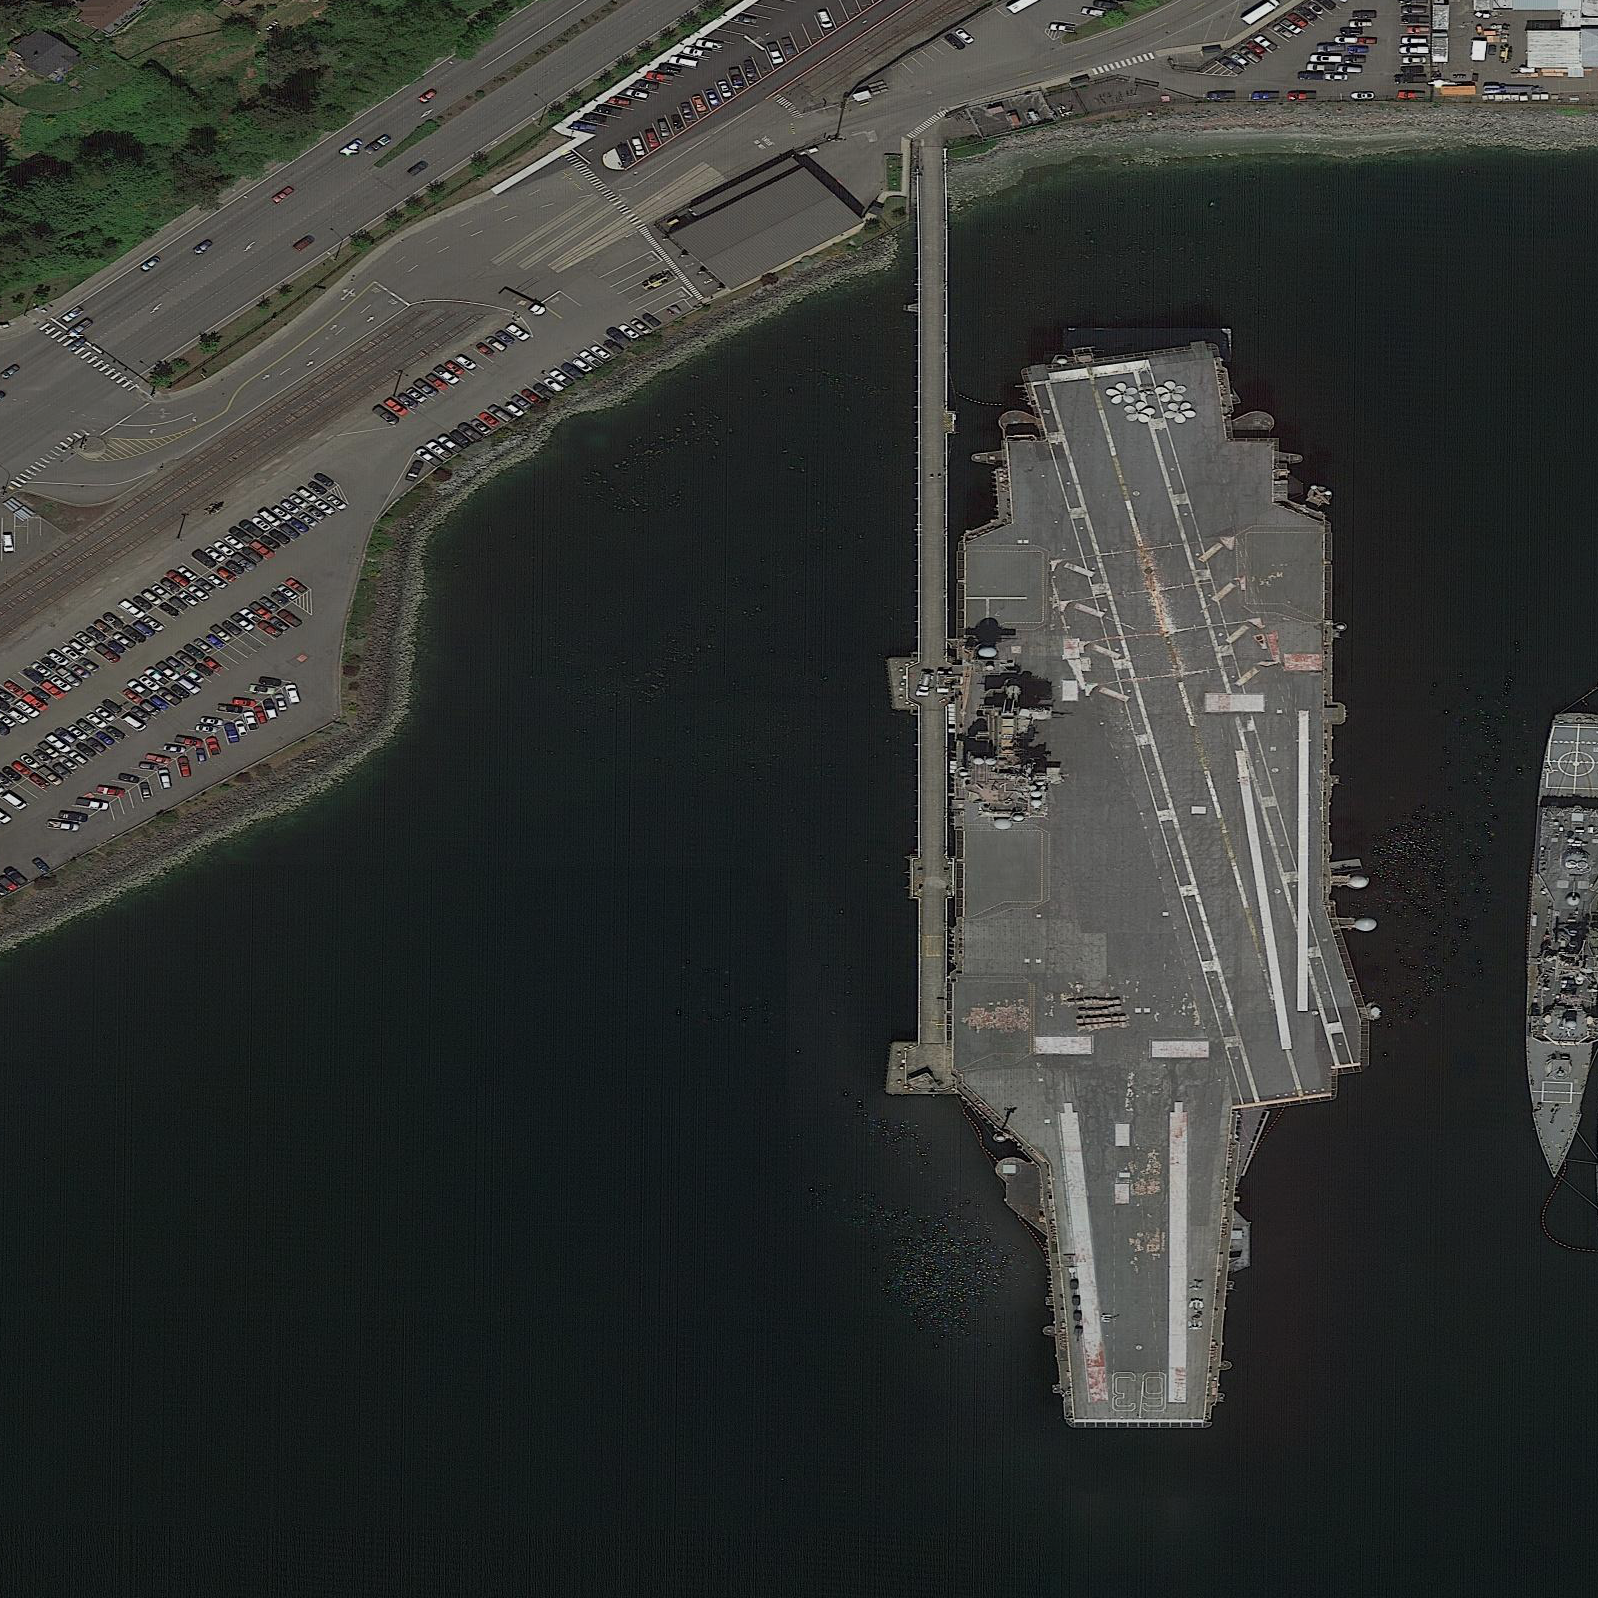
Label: aircraft_carrier